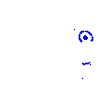
Particle: pion